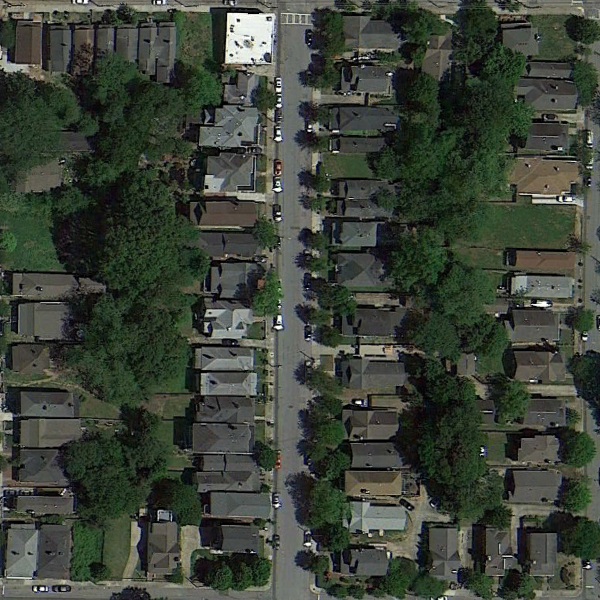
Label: DenseResidential